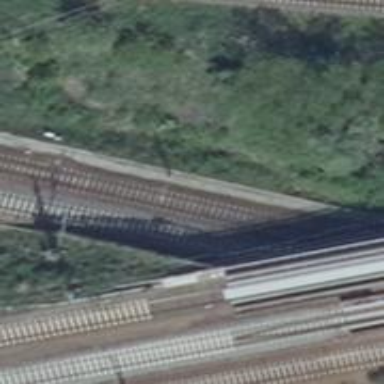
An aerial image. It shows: Railway signal.